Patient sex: M
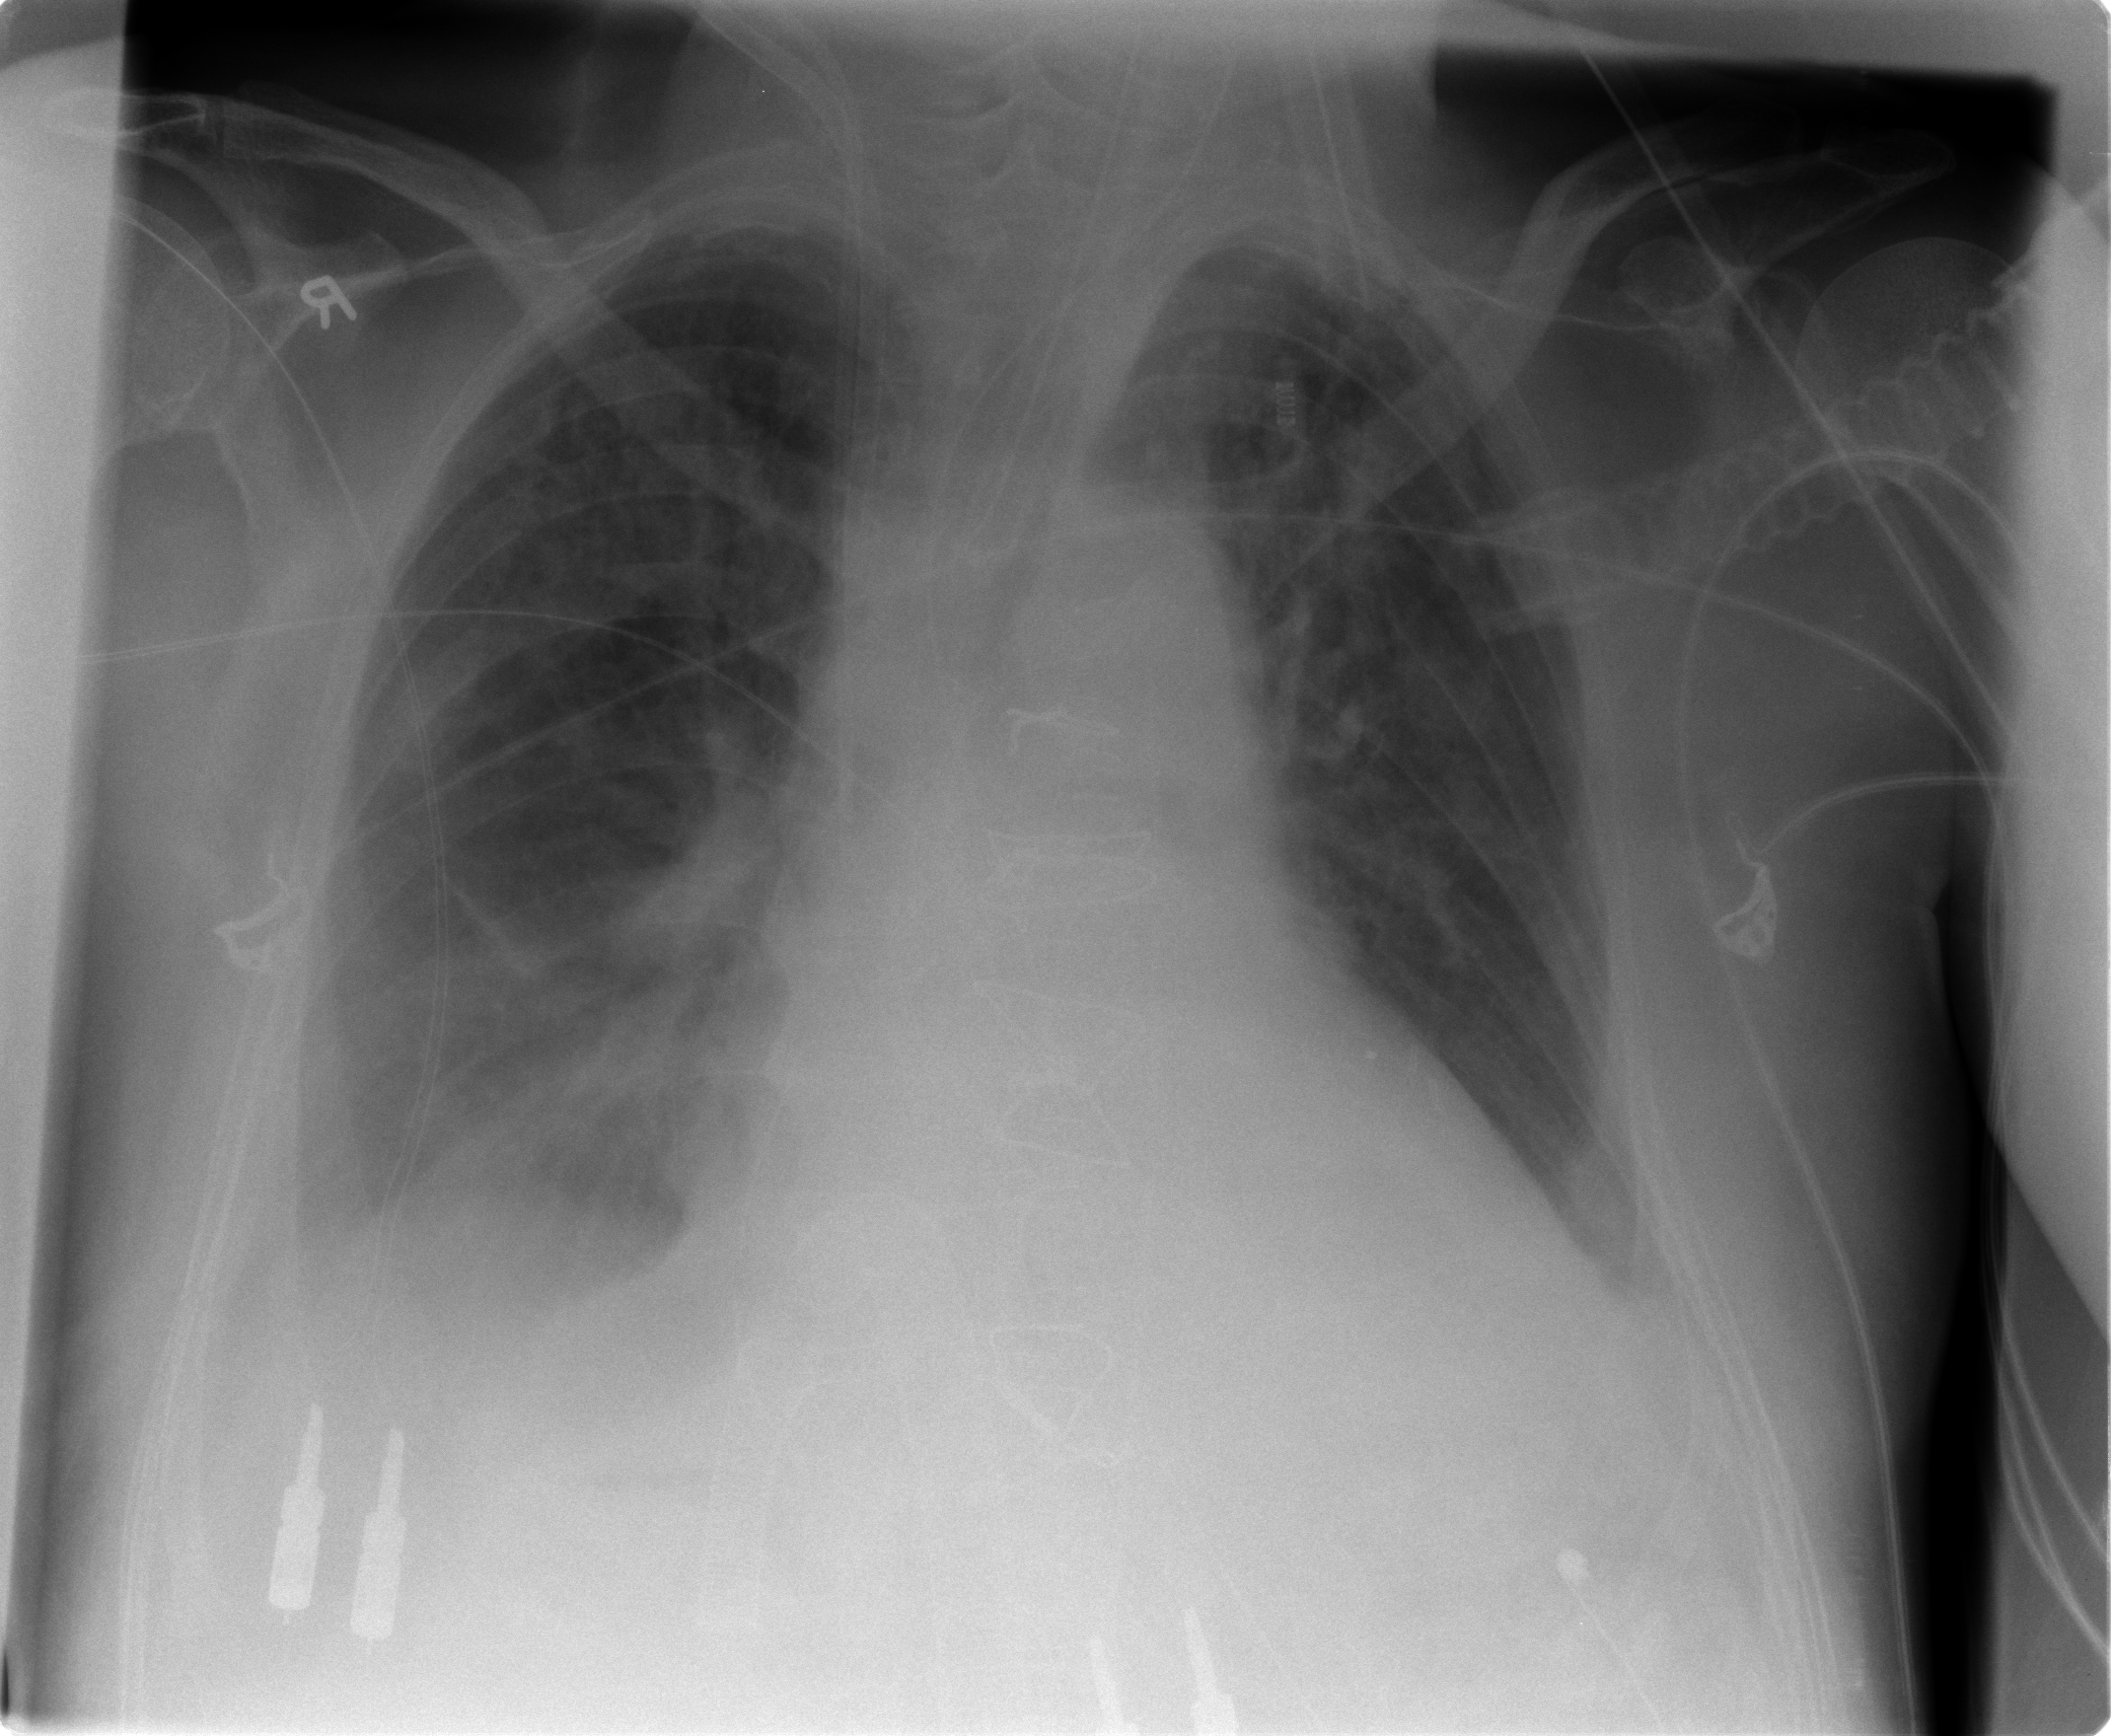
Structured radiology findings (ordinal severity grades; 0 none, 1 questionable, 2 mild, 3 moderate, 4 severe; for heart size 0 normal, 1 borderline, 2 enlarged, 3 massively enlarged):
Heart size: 2
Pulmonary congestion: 2
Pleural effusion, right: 2
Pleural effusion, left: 1
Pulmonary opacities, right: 3
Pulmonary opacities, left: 2
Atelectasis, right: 2
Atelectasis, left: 2